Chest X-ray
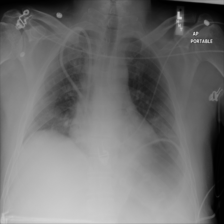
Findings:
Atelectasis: negative
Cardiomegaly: negative
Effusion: negative
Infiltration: positive
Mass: negative
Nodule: negative
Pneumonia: negative
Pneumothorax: negative
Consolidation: negative
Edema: negative
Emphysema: negative
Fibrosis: negative
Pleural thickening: negative
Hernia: negative